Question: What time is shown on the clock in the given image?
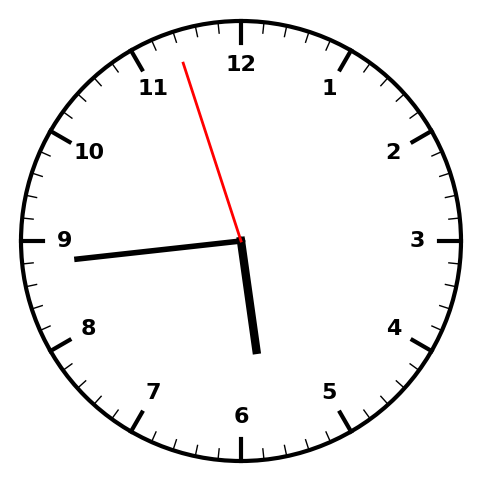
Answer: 05:43:57